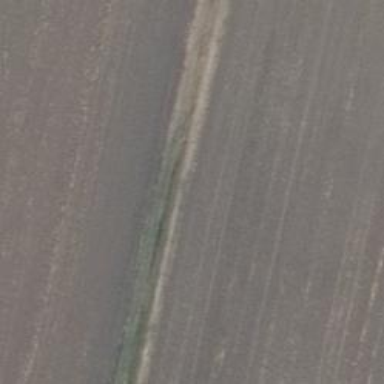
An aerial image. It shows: Grassy track with grade5 tracktype.